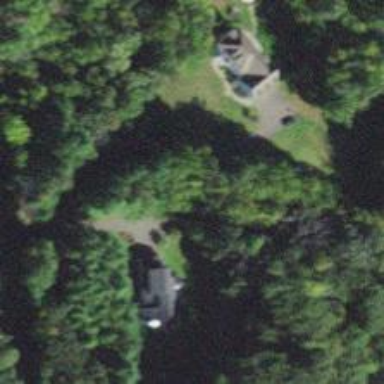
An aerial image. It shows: Residential driveway serving as service road.